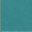
Piece: xx